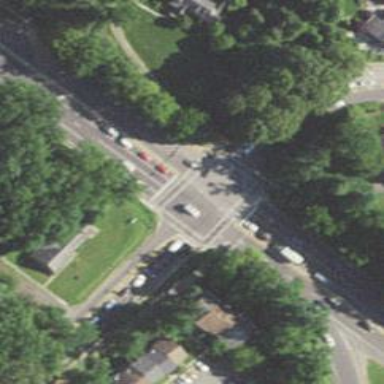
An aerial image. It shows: Marked road crossing.